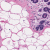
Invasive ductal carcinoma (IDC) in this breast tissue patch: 0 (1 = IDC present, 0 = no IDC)